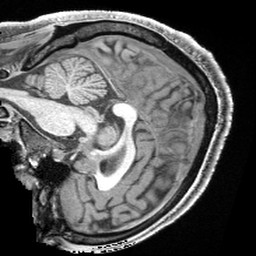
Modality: T1w
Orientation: sagittal